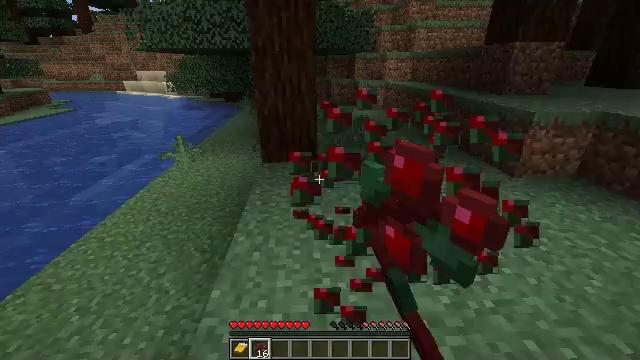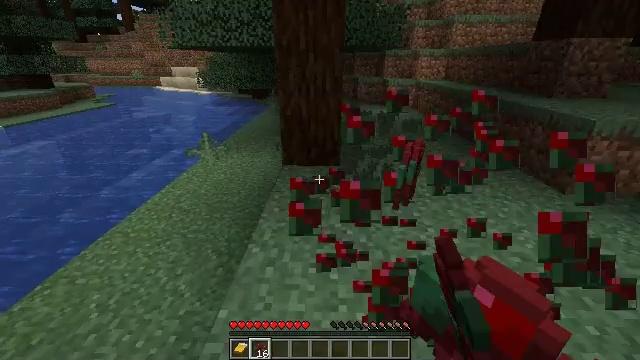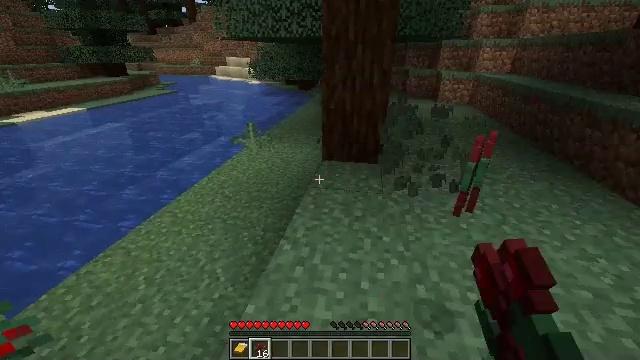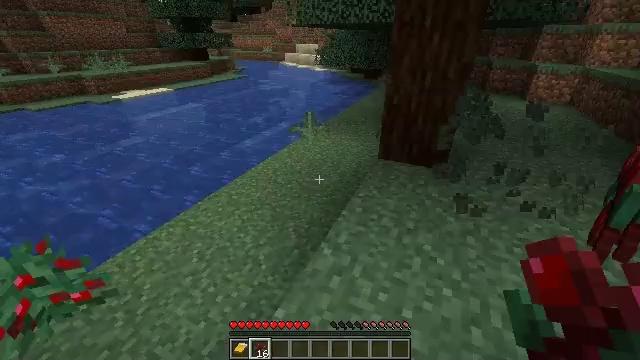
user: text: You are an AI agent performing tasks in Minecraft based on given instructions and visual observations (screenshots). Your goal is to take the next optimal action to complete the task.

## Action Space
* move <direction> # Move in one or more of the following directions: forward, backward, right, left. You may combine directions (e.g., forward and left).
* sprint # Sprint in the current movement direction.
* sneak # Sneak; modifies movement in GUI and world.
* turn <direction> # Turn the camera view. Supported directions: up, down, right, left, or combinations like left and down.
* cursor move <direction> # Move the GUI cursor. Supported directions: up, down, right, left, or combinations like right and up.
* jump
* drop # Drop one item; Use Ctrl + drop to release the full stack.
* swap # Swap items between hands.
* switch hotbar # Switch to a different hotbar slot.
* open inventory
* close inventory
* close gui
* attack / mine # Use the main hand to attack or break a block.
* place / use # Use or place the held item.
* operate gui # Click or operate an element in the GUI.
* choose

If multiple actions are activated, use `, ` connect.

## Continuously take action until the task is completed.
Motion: motion action
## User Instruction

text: Collect fern using your hands.
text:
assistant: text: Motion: move forward, turn left
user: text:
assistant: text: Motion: move forward, turn left and down
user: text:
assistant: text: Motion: move forward, turn left and down
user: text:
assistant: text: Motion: no_op